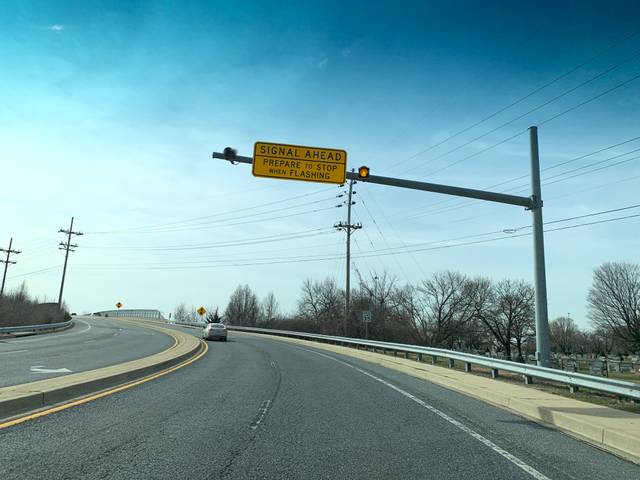
Region: United States
Coordinates: 39.399, -77.417